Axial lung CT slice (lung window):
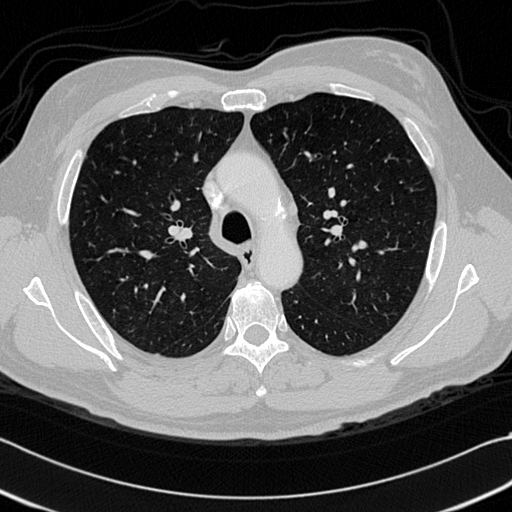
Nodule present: no